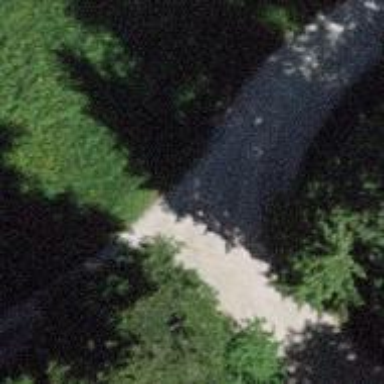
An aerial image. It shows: Service road with unpaved surface.